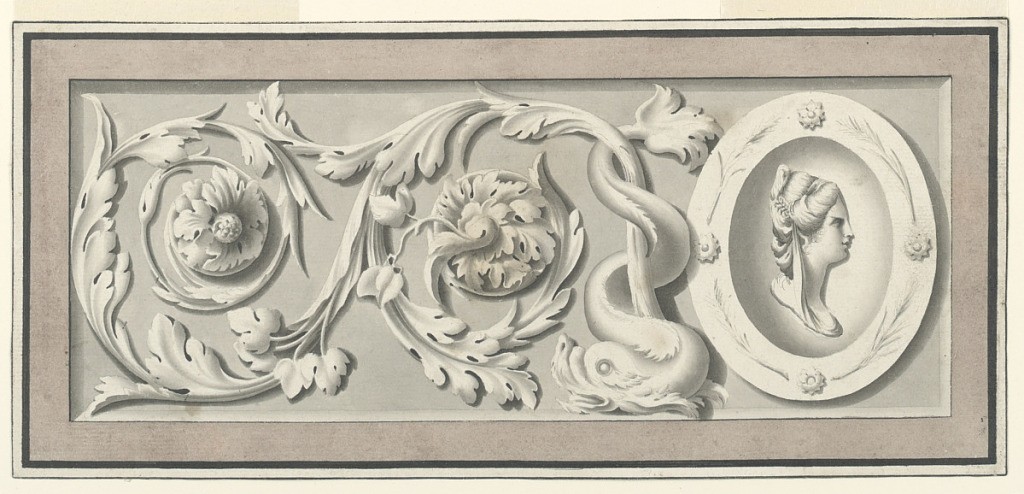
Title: Design for a Decorative Frieze
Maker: Carlo Bianconi, Italian, 1732–1802
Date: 1800–20
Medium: Brush and grey and brown wash, pen and black ink, graphite on cream paper
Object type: Drawing
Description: Within black framing lines and a brown border is a simulated sculptured frieze composed of a leaf arabesque stemming from what appears to be a dolphin. To the right of the arabesque, an oval medallion shows a female head in profile.